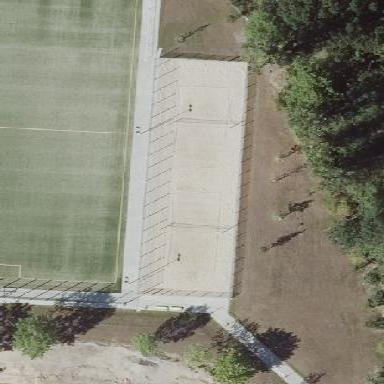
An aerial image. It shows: Sandy pitch designated for beach volleyball.